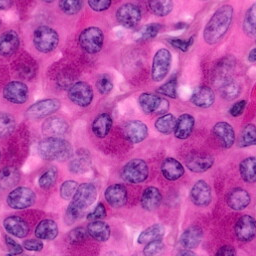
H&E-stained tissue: Pancreatic